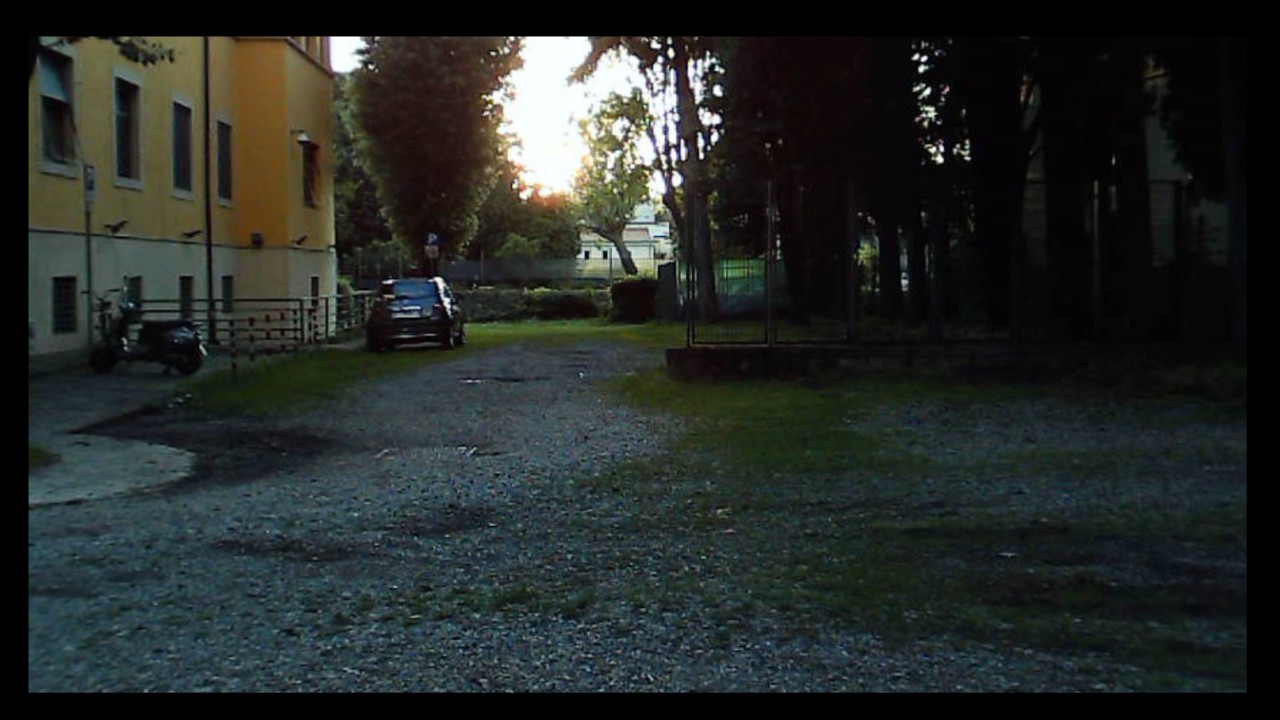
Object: DarwinFPV cineape20